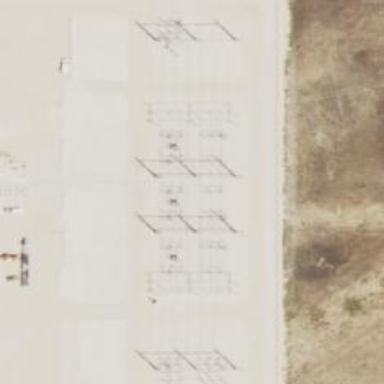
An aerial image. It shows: Switch for power supply.